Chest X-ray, PA view. Patient: 44 years old, sex M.
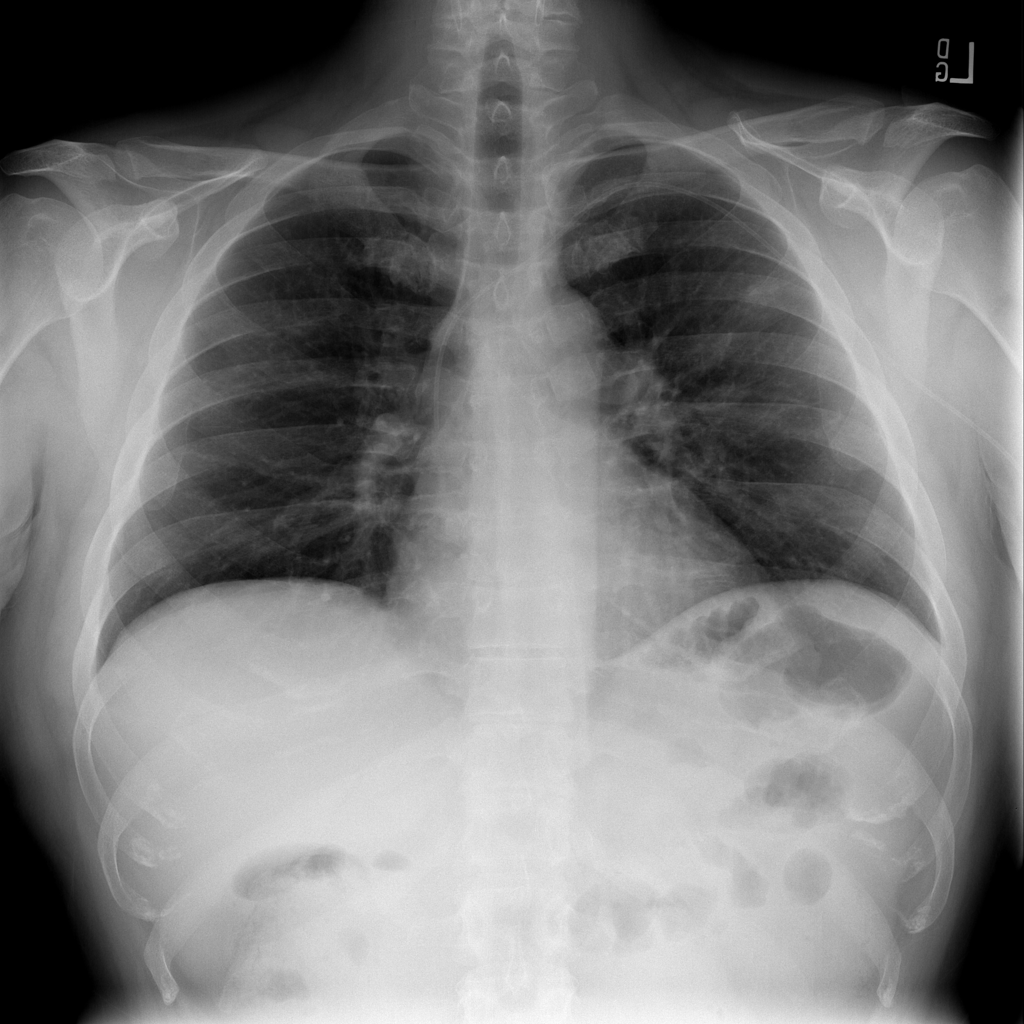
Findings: No Finding